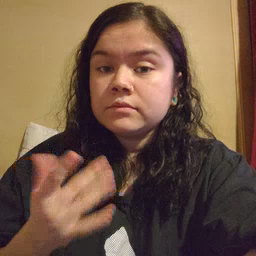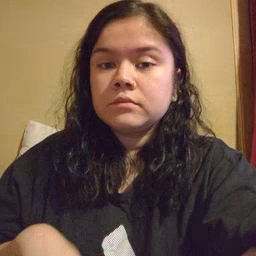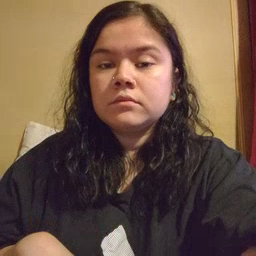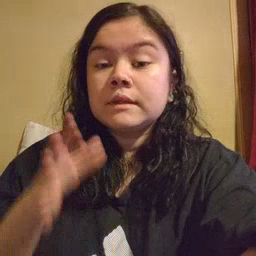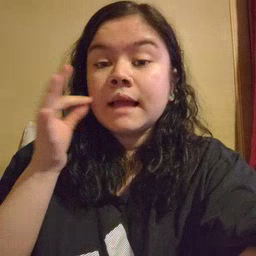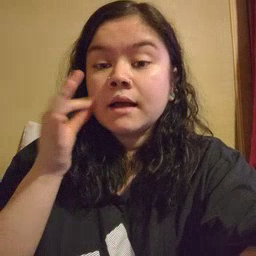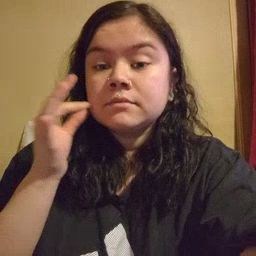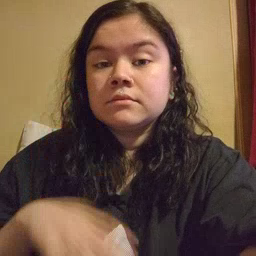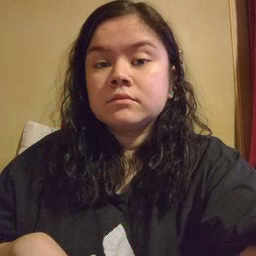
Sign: cat